Question: So I have this code, trying to center an image when the screen is a certain size and below, but it isn't working. It isn't changing position at all.

'''
#navbar {
margin: 0;
padding: 0;
height: 55px;
width: 100%;
background-color: #3399FF;
}
#navbar_logo {
margin: 0 0 0 150px;
padding: 0;
float: left;
}
#navbar_links {
margin: 0 0 0 250px;
padding: 0;
height: 55px;
width: 430px;
float: left;
}
#navbar_links a {
margin: 0 0 0 20px;
padding: 0;
float: left;
}
@media screen and (max-width: 730px){
#navbar {
height: 110px;
}
#navbar_logo {
display: block;
margin: 0 auto;
}
#navbar_links {
margin: 0 0 0 50px;
width: 430;
}
}
'''
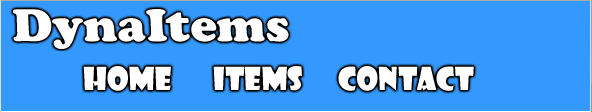
Answer: Floating the element will push it to the side even if it has auto margins.
You need to explicitly set 'float' back to 'none'.